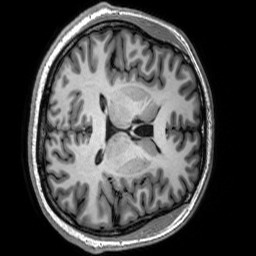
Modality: T1w
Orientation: axial
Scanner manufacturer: siemens
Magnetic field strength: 3 T
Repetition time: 2.3 s
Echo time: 0.00302 s